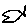
Label: fish